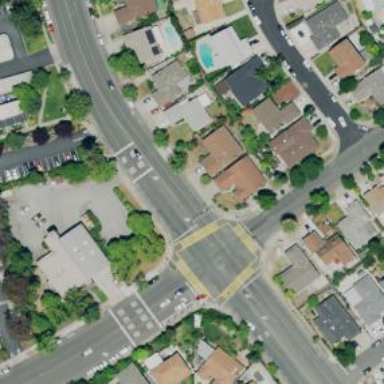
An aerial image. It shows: Crossing road.